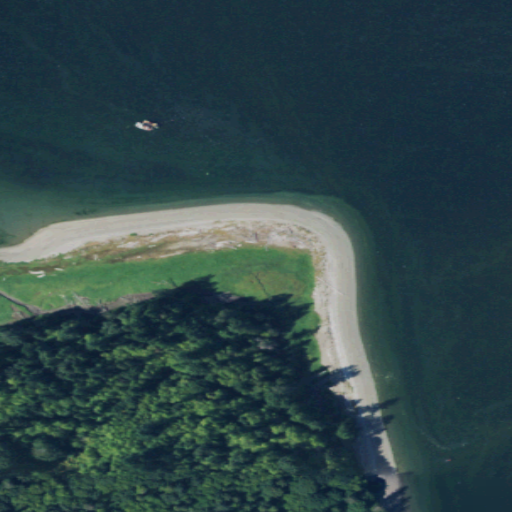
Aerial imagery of cape in Washington named Fudge Point containing open water, barren land, mixed forest, herbaceous wetlands, evergreen forest, shrub, and deciduous forest